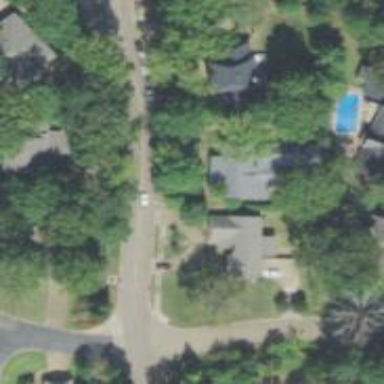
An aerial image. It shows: Driveway leading to service road.